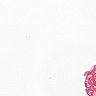
Metastatic tissue present: no